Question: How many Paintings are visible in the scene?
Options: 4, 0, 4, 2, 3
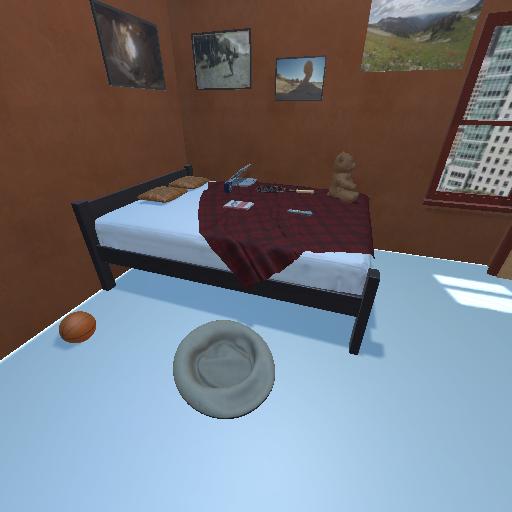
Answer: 4